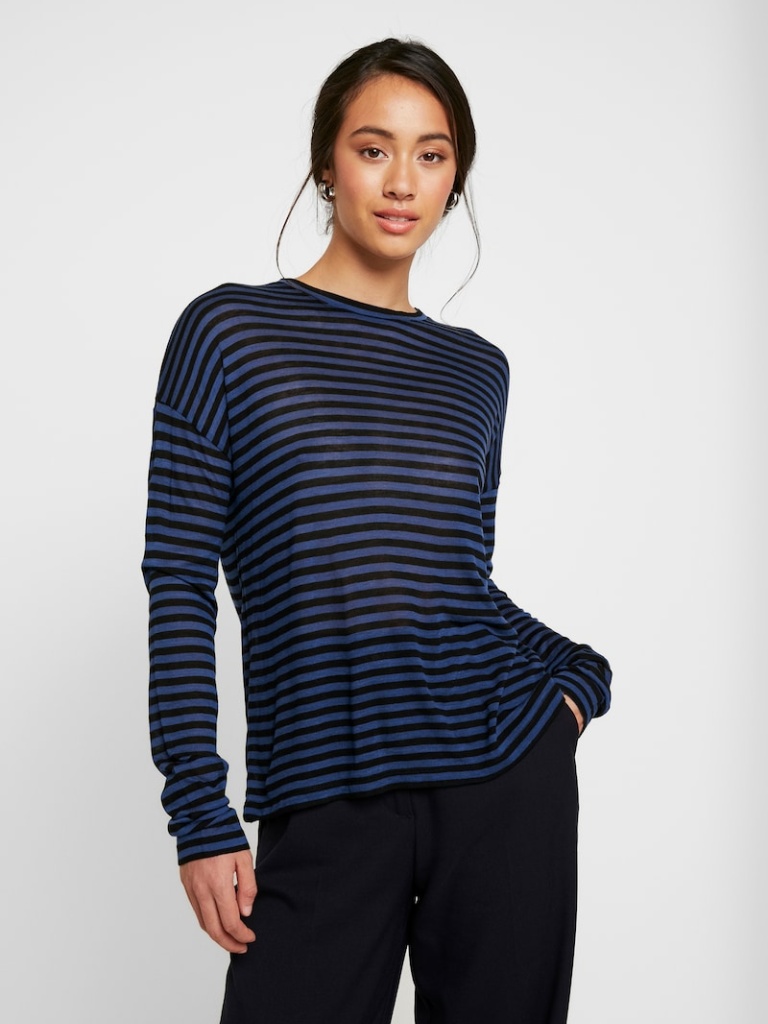
knit relaxed a long-sleeved with the sleeves down hip length Untucked crew sweater